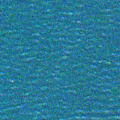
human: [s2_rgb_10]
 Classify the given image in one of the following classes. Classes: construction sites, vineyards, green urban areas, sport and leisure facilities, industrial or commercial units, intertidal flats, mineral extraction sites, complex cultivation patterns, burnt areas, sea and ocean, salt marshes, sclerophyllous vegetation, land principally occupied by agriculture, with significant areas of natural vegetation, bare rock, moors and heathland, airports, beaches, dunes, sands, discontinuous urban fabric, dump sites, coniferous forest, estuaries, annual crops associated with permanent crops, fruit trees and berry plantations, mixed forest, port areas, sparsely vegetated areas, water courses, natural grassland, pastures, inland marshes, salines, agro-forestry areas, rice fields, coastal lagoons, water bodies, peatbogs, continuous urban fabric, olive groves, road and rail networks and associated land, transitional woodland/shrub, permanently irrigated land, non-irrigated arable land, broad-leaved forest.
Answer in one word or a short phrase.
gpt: sea and ocean